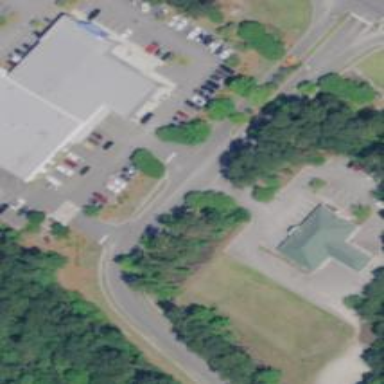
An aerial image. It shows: Car shop building.